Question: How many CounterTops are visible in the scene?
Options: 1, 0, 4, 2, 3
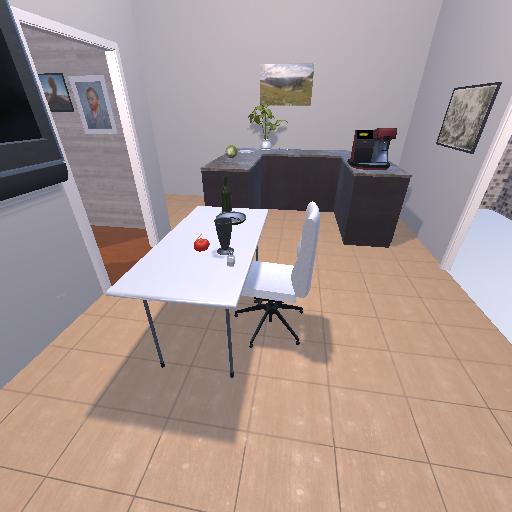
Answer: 1